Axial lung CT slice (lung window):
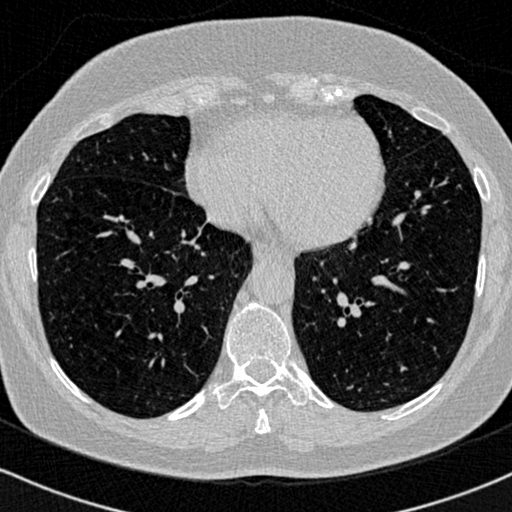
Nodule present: no